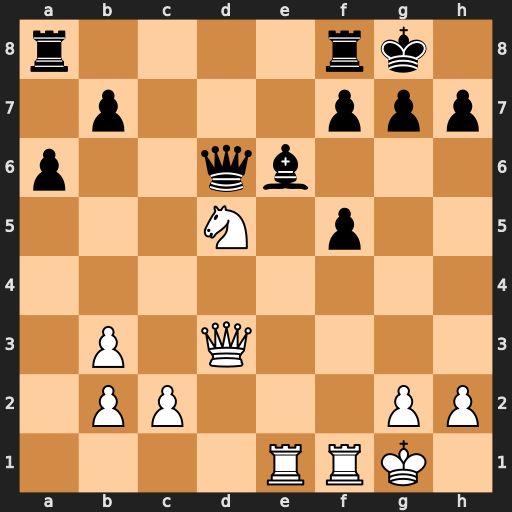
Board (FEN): r4rk1/1p3ppp/p2qb3/3N1p2/8/1P1Q4/1PP3PP/4RRK1
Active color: w
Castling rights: -
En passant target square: -
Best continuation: Nf6+ Kh8 Qxd6